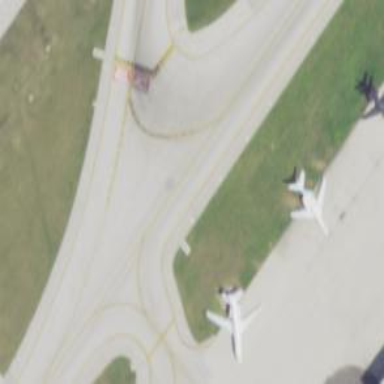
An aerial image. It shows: Image of taxiway at airport.